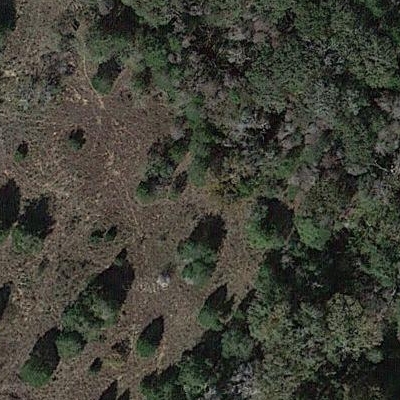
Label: eForest